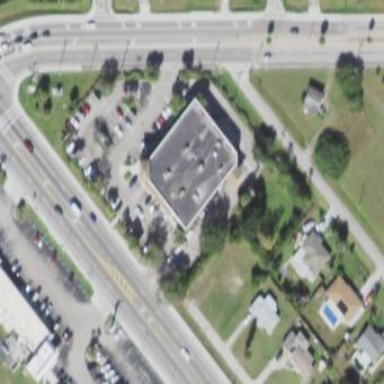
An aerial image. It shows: Commercial building.